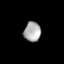
Tissue: lung
Cell type: T cells
Senescence score: 0.1751
Nuclear area (px): 326
Mean DAPI intensity: 169.383